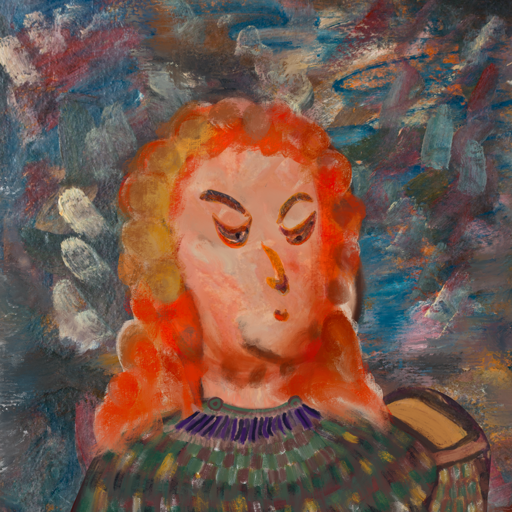
Background: Boggyland, Head And Neck Side: Roy_Bahadur, Face Side: Hypocrite, Bust: After_Raid, Hair Side: Rupkatha, Head Accessory: Blank, Second Necklace: After_Raid, Necklace: HillGirl, Baby: Blank